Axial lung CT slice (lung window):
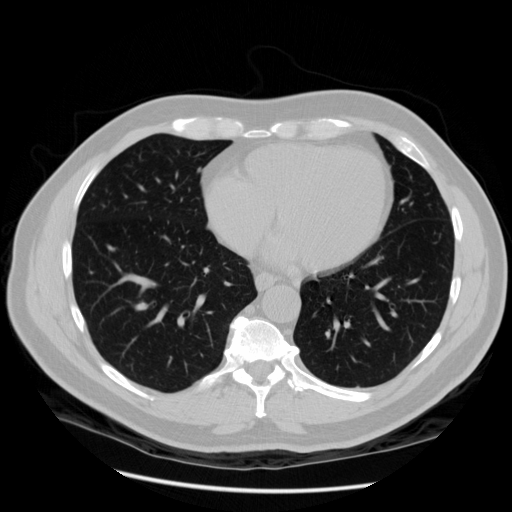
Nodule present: no